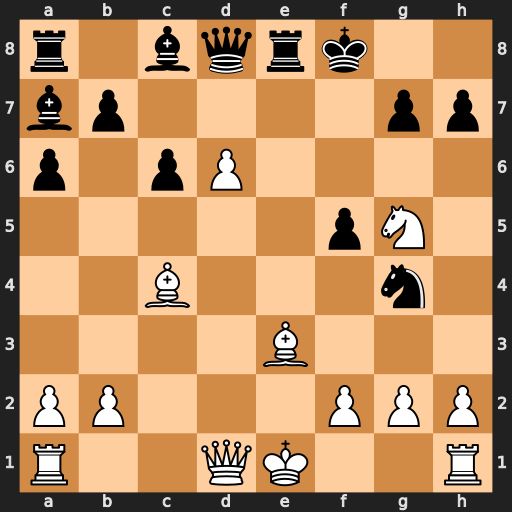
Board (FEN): r1bqrk2/bp4pp/p1pP4/5pN1/2B3n1/4B3/PP3PPP/R2QK2R
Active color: w
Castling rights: KQ
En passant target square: -
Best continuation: Nxh7#